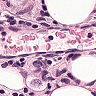
Metastatic tissue present: yes